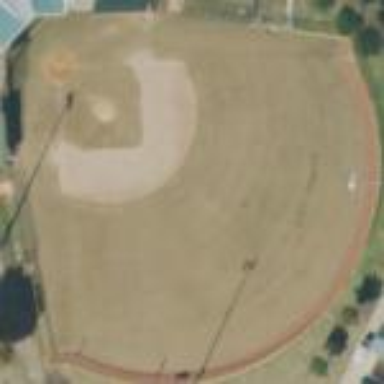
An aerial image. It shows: Baseball pitch for leisure land activities.